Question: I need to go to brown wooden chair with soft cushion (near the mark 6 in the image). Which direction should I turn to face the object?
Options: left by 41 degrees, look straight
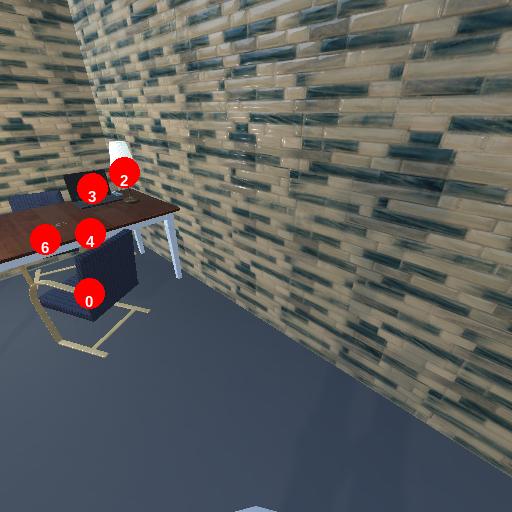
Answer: left by 41 degrees